Question: I have a confusing question that I've been thinking about. In the good day scenario of my application I would like to write a 'algorithm' that compiles my data for me in 'parallel', and take advantage of speedup. But before I go to all this effort I would like to know if it is possible in this instance, or just a pipe dream.

(<URL>
Lets say for the purposes of this question that I have 5 users ('User A, User B, User C, User D and User E'. These are people who log on with a username/password not a metaphor for threads) logged on within the 'SYSTEM' via sessions handled by 'Cookies'.
Lets say the 'User A' sends a request for the server to calculate a trapezoid of length 1000 by 1000 (and the system divides this request in 4 sections and sends each section to a core). Now lets also say for the purposes of this question 'User B' is also logged on at the same time as 'User A' and he also sends a request for the system to calculate a trapezoid of a different length (and the system goes and divides that up into the cores of server).
From my brief understanding I know this scenario is obivously possible with a single user, but is possible with more than 1 user accessing the system concurrently (and having the system handle requests concurrently)? can a java program be written nicely to handle this? or would a 'bottle neck' or something else occur between 'User A' and 'User B' (as they compete for resources from the system) ??? is 'User' concurrency for dealing with large amounts of data best handled in different instantiated objects with 'linear algorithms' or can it be done with 'parallel algorithms', with a web based product?
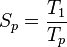
Answer: Race conditions occur when multiple threads access shared data concurrently. Deadlocks occur when multiple threads lock resources in conflicting order.
These are always possible in a multi-threaded environment but thousands of systems have similar functionality. After I click on "Post Your Answer" button below, SO will be updating the question with answers from multiple users. You don't see any garbage due to race conditions do you?
You would benefit by pseudo-coding the algorithm and seeing where you can achieve concurrency -- one way to do this is by using data that is private to a thread, e.g. local and thread-local variables. Another is to identify (small) sections of code that use shared data and using locking constructs to ensure they don't execute in parallel, allowing rest of code to execute in parallel.